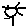
Label: sun